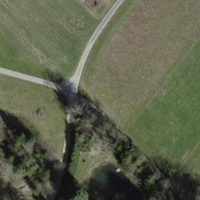
EUNIS habitat code: 52
Species observed at this site:
Tanacetum vulgare